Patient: sex M, age 66
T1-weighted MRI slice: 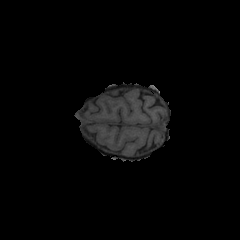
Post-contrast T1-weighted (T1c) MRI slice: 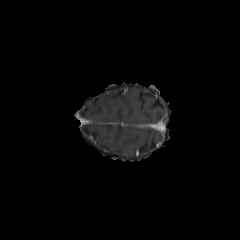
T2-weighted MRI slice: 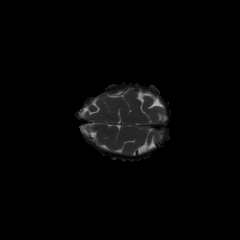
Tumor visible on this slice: no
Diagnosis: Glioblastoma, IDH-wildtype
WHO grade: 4